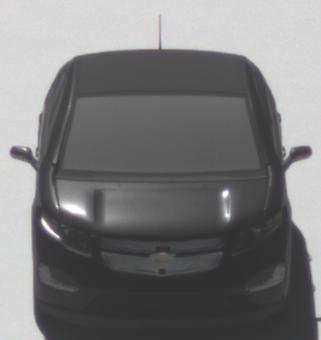
Make: Chevrolet
Model: Volt
Detailed model: Volt
Model produced from: 2011/11
Model produced until: 2014/08
Doors: 5
Color: black
Road condition: dry road
Daytime: midday
Contrast: high contrast